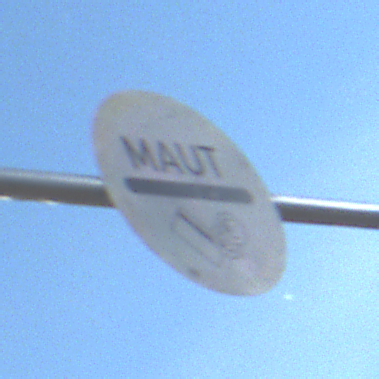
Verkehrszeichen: MautflichtigeStrecke
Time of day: Night
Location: Outdoor (Nature)
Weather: PartlyCloudy
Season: NotSpecified
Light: Natural